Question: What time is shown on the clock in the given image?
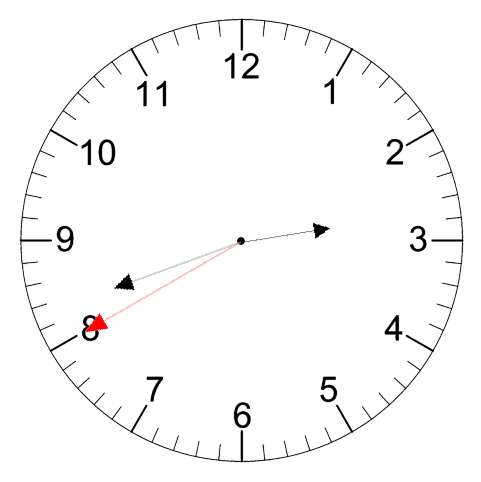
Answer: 02:41:40